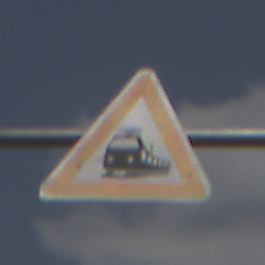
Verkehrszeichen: Bahnuebergang
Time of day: MorningAfternoon
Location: Outdoor (Nature)
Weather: PartlyCloudy
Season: NotSpecified
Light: Natural